Field crop: maize
Growth stage: 2
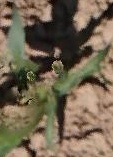
Species: maize